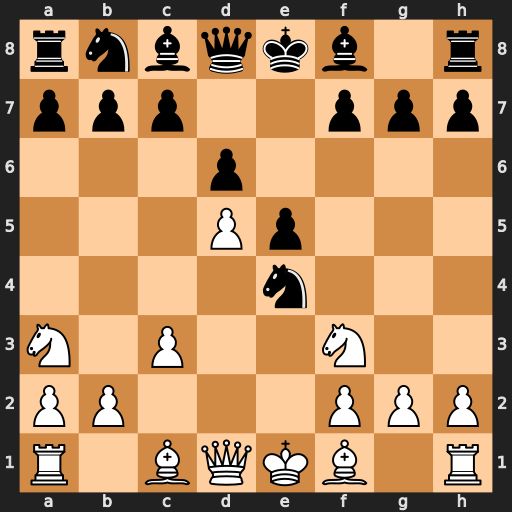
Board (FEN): rnbqkb1r/ppp2ppp/3p4/3Pp3/4n3/N1P2N2/PP3PPP/R1BQKB1R
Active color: w
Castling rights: KQkq
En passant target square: -
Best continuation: Qa4+ Nd7 Qxe4